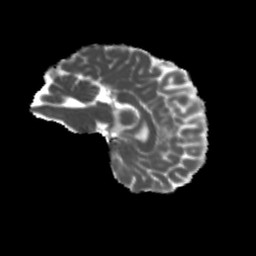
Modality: MD
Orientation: sagittal
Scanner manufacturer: siemens
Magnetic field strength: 3 T
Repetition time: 4 s
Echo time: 0.0594 s